Interaction volume radius: 10 \u00c5
Interaction volume height: 20 \u00c5
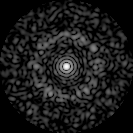
Disorder parameter: 0.8257